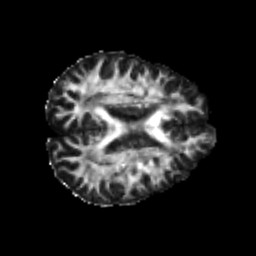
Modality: FA
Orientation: axial
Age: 21
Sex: male
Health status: healthy
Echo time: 0.074 s